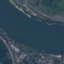
Land use / land cover class: River